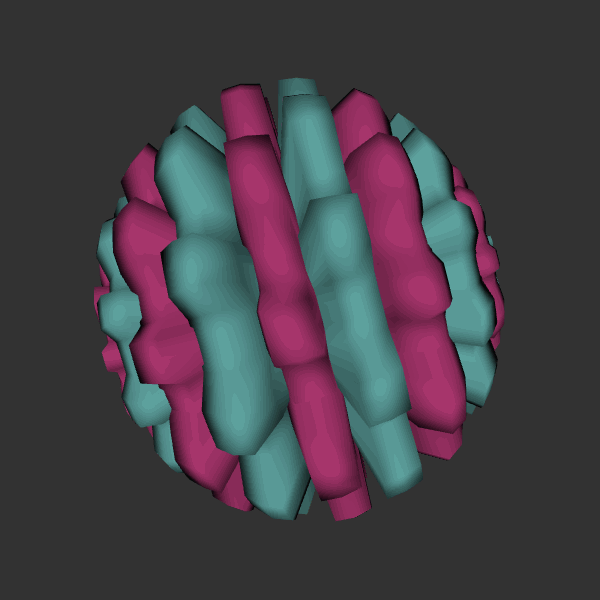
Background: dark